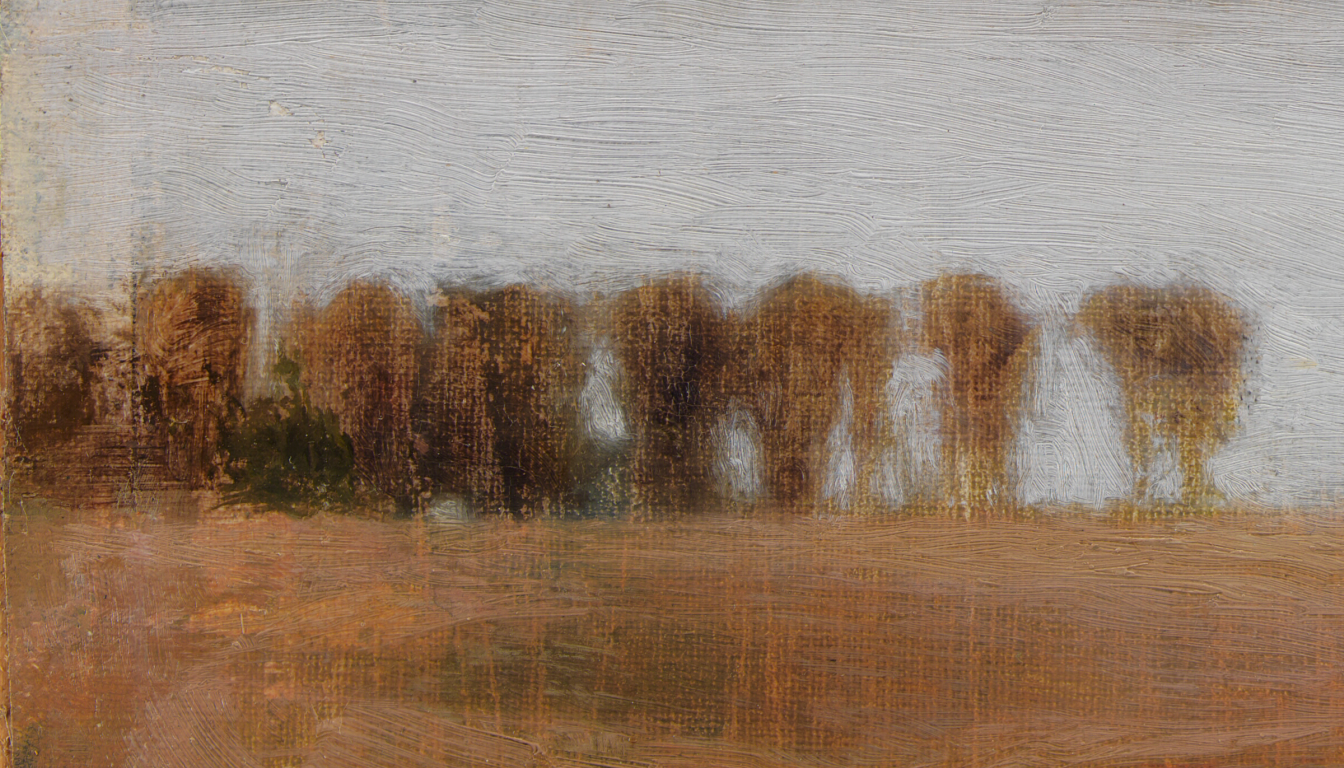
landscape painting, wide, overcast daylight, cluster of bare autumn trees spanning horizon above orange ploughed field pale grey overcast sky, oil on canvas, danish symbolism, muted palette